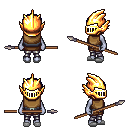
a pixel art fantasy rpg character, female body template, dark elf, purple skin, leather chest armor, metal pants, blue plain hairstyle, gold helm, white slippers, spear, four views (front, back, left, right), 2x2 character sprite sheet, small pixel art, hard edges, no anti-aliasing